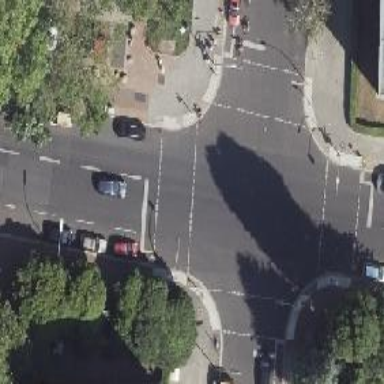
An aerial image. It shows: Road with traffic signals for signaling.